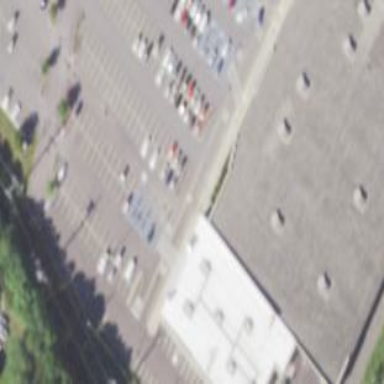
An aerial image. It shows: Retail building with fitness center on the leisure land.